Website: macys
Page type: account-selection
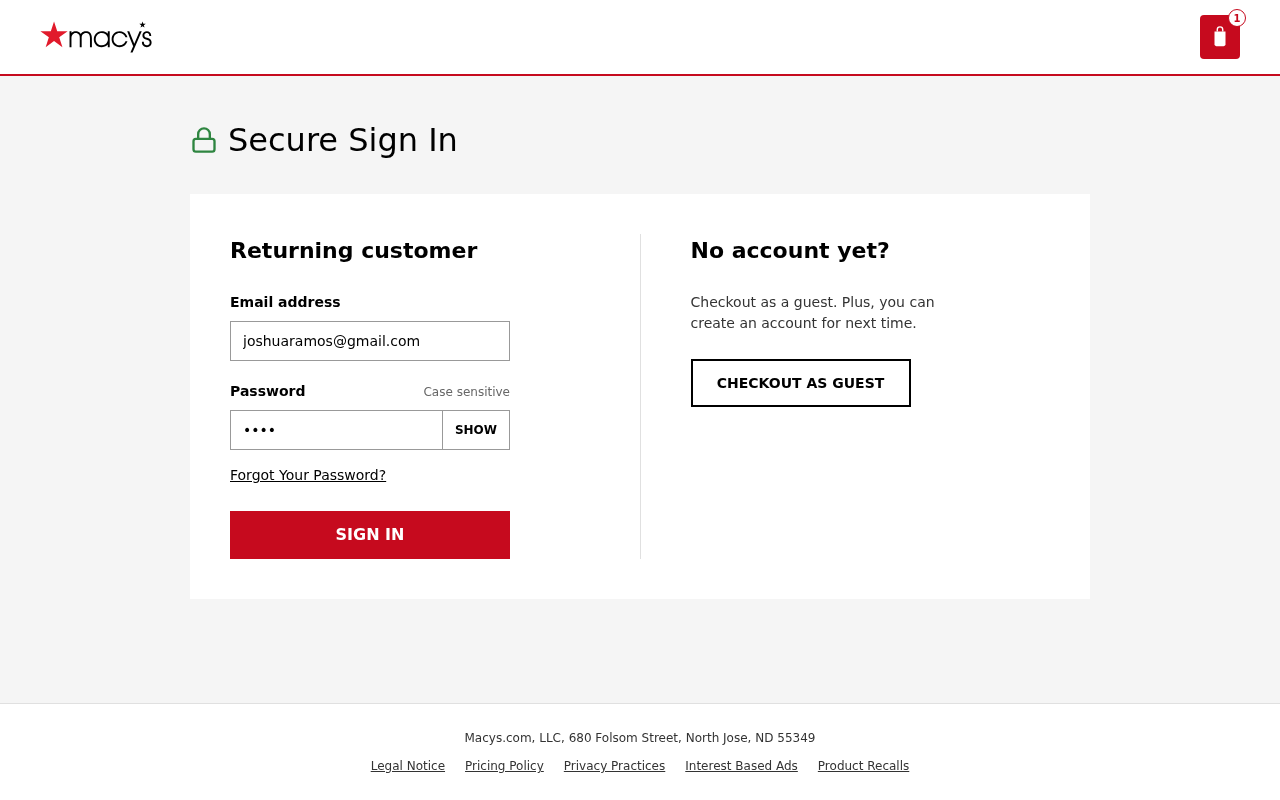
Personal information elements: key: PII_EMAIL
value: joshuaramos@gmail.com
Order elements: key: ORDER_NUM_ITEMS
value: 1